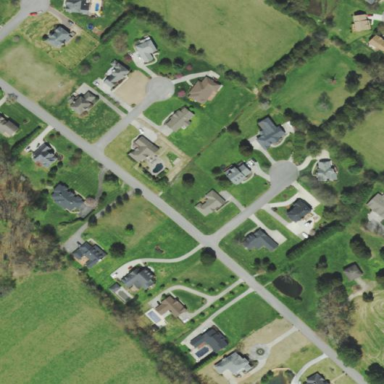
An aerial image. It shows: Single-family residential area.